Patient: sex M, age 50
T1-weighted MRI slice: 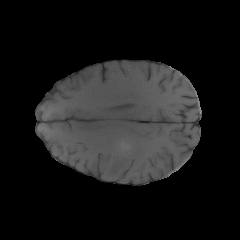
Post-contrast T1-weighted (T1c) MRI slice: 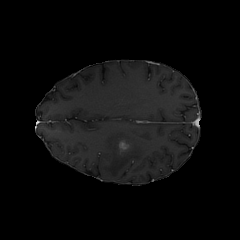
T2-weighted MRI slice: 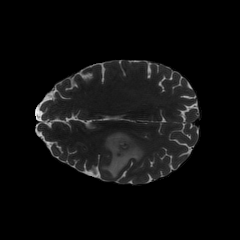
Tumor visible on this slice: yes
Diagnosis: Glioblastoma, IDH-wildtype
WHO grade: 4